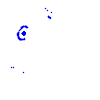
Particle: kaon